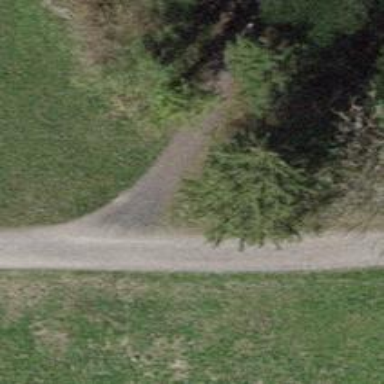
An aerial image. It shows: Gravel track with grade 3 tracktype.